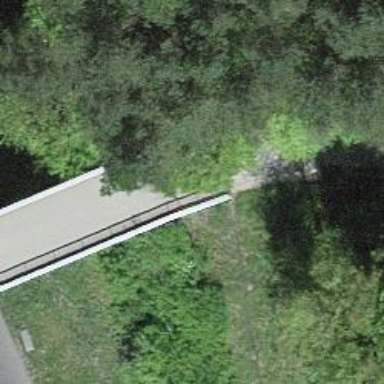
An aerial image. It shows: Asphalt track on concrete beam bridge with grade 1 track.